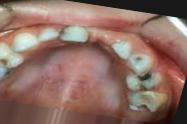
Condition: Caries